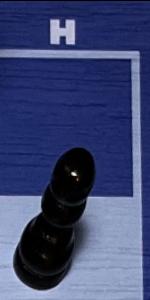
Label: Pawn_Black